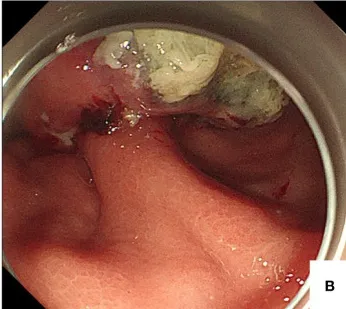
(B) The base of the tumor was thickly pedicled.
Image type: endoscopy (gi_endoscopy)